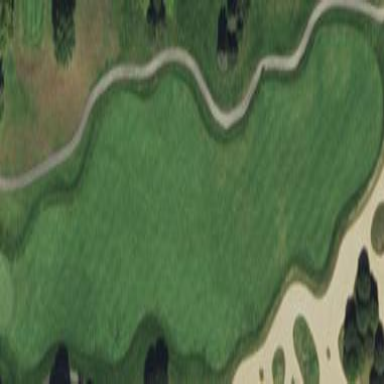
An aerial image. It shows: Golf fairway surrounded by grass.